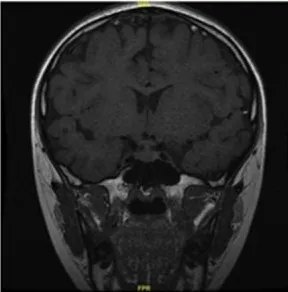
MRI characteristics of Rosai-Dorfman disease involving sellar region. Coronal.
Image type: radiology (mri)